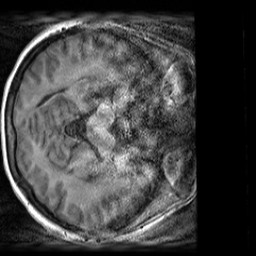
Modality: T1w
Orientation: axial
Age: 21
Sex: female
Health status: healthy
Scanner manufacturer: siemens
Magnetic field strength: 3 T
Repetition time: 2 s
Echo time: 0.00232 s